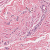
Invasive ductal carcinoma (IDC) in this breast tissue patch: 0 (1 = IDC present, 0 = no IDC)